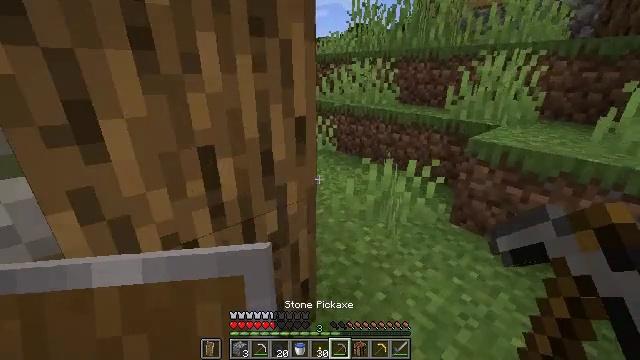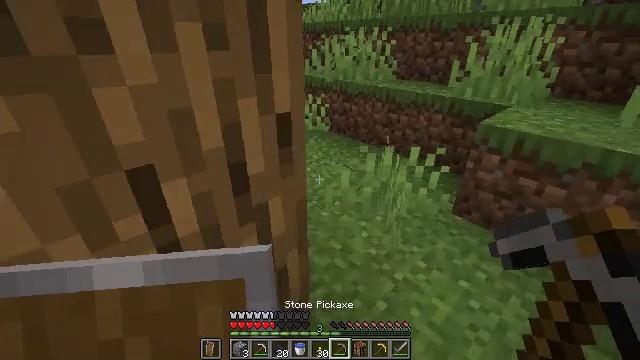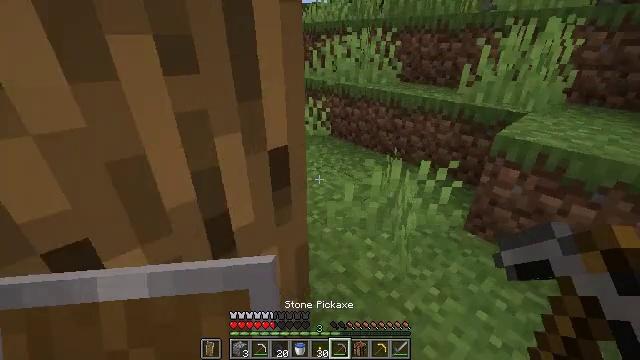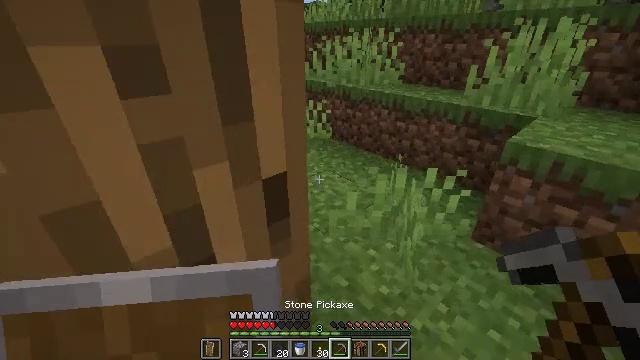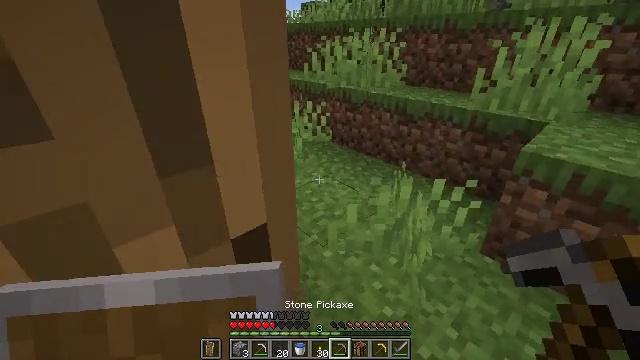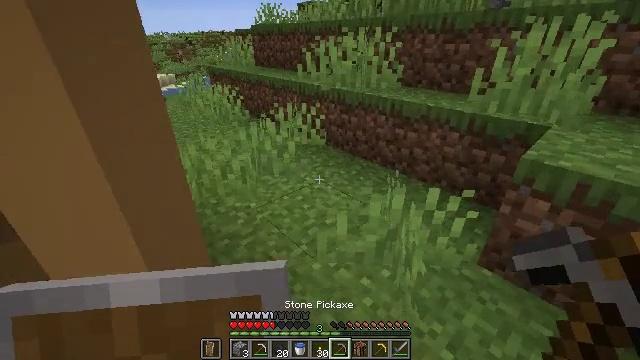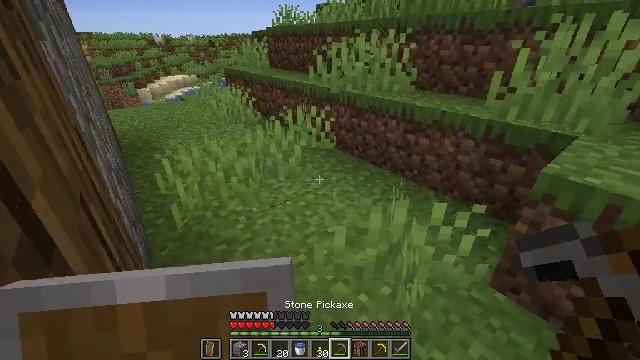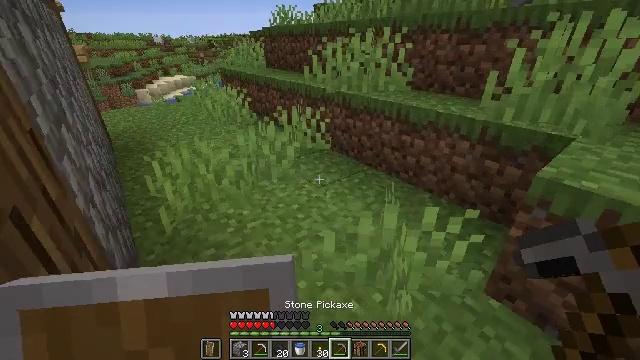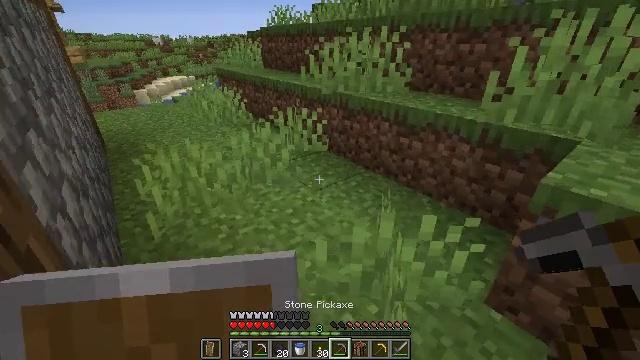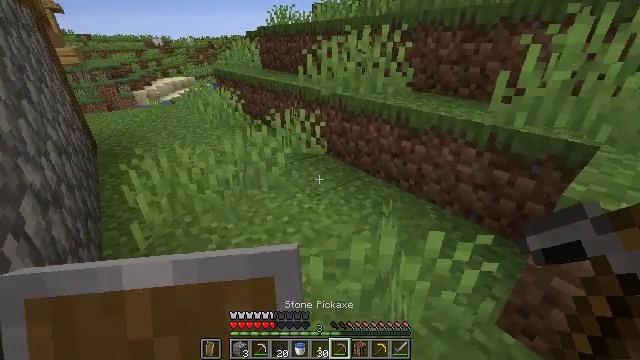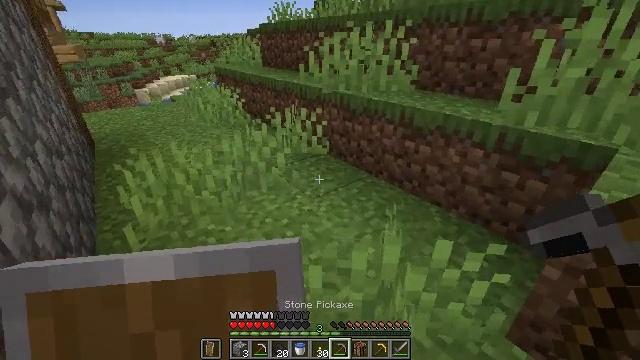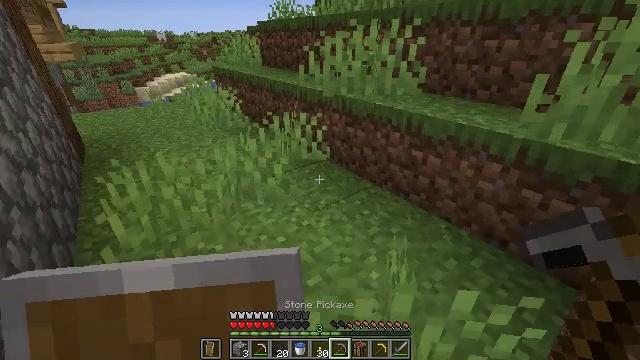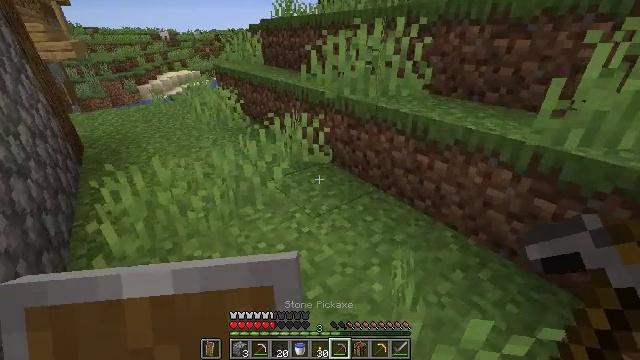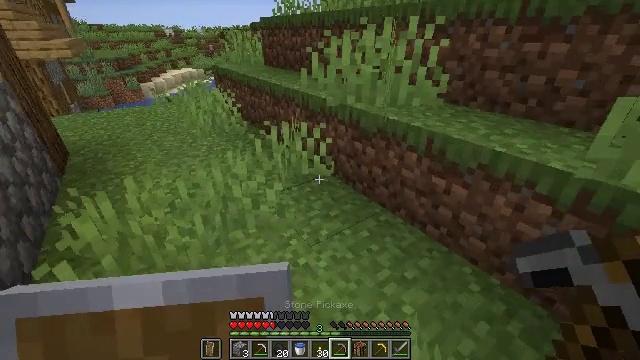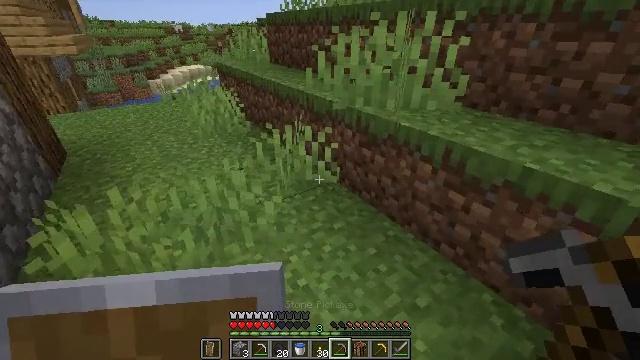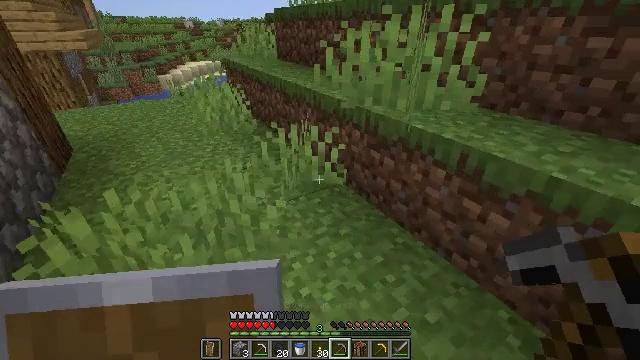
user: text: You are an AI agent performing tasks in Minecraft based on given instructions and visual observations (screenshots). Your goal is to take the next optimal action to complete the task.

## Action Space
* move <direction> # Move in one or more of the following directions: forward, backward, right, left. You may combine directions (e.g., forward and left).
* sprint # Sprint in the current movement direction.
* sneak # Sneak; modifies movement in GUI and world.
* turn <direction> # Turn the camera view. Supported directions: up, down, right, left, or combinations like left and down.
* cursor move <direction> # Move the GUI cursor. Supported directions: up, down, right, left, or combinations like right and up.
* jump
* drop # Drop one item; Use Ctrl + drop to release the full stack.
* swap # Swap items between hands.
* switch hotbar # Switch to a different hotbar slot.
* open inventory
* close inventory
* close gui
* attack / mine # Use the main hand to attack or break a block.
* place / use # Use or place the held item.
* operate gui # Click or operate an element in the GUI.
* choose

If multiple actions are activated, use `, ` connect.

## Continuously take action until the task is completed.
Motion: motion action
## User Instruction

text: Collect the grass from the surface.
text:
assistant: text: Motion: move forward, turn right and down
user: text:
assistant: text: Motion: move forward
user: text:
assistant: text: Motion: move forward
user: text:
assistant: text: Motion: move forward
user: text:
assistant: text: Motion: move forward
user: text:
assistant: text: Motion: move forward, turn left
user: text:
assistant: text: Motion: move forward
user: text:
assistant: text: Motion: move forward
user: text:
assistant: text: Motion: move forward
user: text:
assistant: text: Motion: move forward
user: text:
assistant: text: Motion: move forward
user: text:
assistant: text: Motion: move forward
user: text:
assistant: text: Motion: move forward
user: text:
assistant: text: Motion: move forward, turn left
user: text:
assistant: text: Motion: move forward, turn left
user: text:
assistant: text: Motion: move forward and move right
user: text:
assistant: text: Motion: move forward and move right
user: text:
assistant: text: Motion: move forward and move right
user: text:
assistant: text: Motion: move forward and move right, turn right
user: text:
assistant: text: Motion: move forward and move right, turn right
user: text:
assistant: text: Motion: move forward and move right, turn right, jump
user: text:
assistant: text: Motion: move forward, turn right, jump
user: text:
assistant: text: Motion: move forward, turn right, jump
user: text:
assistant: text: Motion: move forward, turn right, jump
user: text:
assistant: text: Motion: move forward, turn right, jump
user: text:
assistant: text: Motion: move forward, jump
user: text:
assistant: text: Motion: move forward, jump
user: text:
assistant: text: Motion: move forward, jump
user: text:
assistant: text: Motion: move forward, turn left, jump
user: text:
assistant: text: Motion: move forward, turn left, jump